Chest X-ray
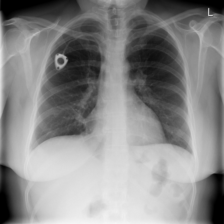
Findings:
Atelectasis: positive
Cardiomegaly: negative
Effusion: negative
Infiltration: negative
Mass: positive
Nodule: negative
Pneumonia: negative
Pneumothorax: negative
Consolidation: negative
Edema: negative
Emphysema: negative
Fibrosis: negative
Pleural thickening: negative
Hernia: negative